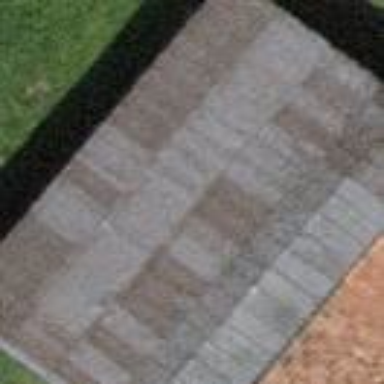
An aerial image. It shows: View of roof of building.